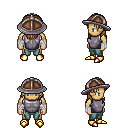
a pixel art fantasy rpg character, male body template, human, tanned skin, steel chest armor, teal pants, blonde long hairstyle, chain helm, white cloth bandages, gold boots, four views (front, back, left, right), 2x2 character sprite sheet, small pixel art, hard edges, no anti-aliasing